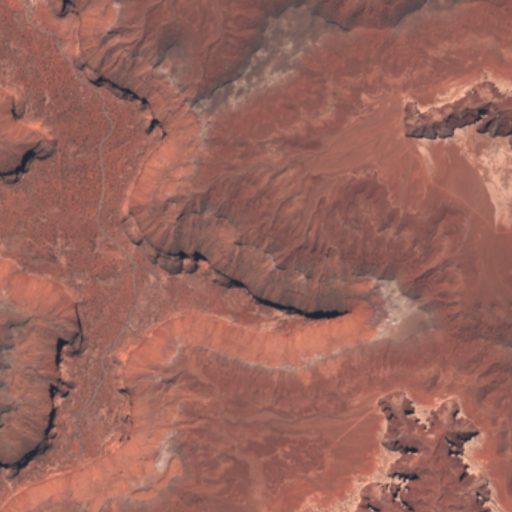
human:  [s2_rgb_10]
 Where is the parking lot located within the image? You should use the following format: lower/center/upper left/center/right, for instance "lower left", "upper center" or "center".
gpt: The parking lot is located in the lower left of the image.
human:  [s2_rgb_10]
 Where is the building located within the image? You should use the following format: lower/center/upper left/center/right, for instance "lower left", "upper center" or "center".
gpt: The building is located in the lower left of the image.
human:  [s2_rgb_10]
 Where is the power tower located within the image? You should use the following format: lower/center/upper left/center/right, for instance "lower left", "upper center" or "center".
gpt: There is no power tower in the image.